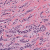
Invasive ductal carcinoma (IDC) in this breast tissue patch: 1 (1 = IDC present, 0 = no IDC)